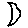
Label: moon